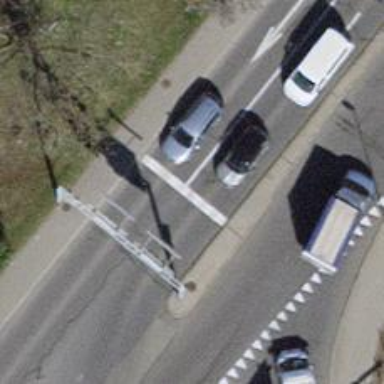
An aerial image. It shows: Road with traffic signals.